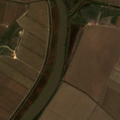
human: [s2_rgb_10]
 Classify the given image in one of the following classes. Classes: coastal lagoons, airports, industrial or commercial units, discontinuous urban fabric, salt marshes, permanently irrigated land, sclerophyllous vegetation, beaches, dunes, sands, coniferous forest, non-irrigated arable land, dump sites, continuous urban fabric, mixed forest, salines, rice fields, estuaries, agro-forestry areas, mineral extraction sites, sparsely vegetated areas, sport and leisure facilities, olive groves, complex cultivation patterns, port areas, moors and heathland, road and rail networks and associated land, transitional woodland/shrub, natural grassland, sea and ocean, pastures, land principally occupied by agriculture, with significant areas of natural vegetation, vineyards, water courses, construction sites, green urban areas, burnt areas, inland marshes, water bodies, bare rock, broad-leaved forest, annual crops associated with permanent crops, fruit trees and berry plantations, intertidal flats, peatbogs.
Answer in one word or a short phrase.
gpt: permanently irrigated land, rice fields, pastures, inland marshes, estuaries